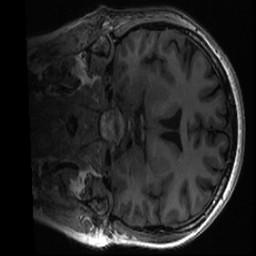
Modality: T1w
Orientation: coronal
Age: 44
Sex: female